Current action and preconditions to check: trajectory_clear

Your task: For each precondition in the list above, predict whether it will hold at this action.

Consider the current scene as observed from the mobile robot's camera, and analyze the predicted future states of all dynamic agents (e.g., people, animals, vehicles, or any moving entities) within the NEXT SECOND.

IMPORTANT: Only answer "very likely" if you are absolutely certain—based on strong, clear evidence—that a dynamic agent will violate the precondition in the predicted future state. Do NOT answer "very likely" for unlikely, ambiguous, or low-probability risks.

Ask yourself for each precondition: Is there a high probability, with clear and convincing evidence, that the predicted future states of any dynamic agent will interfere with the predicted future state of the currently executing action within the NEXT SECOND, causing that precondition to fail?

Assess the risk level based on these predictions. Use "likely" or "very likely" if motions create a clear risk of interference.

Use "neutral" or "improbable" if agents are nearby but their predicted paths are clearly diverging or non-conflicting.

Failure Risk Categories: "very improbable", "improbable", "neutral", "likely", "very likely"

Answer Format: Output ONLY the probability_of_failure value from these categories: "very improbable", "improbable", "neutral", "likely", "very likely"

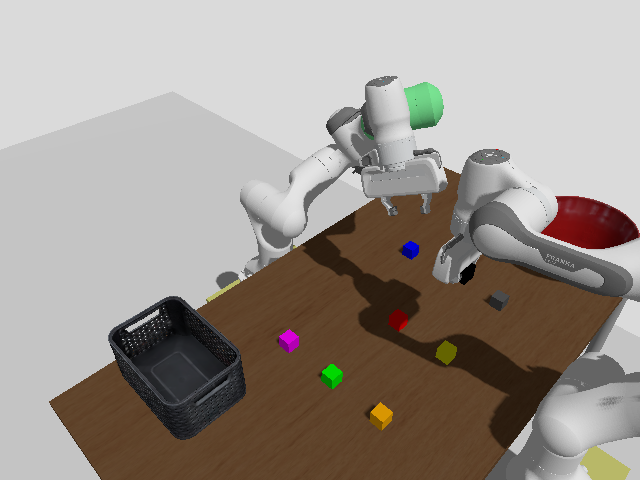

Answer: likely